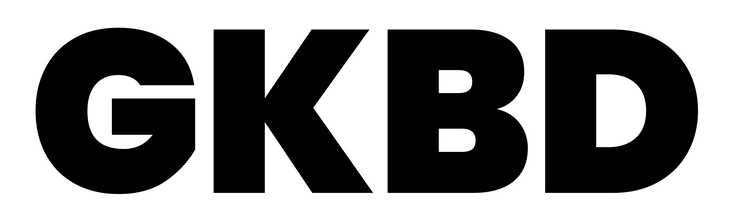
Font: Poppins-Black